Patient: sex M, age 76
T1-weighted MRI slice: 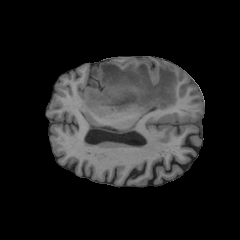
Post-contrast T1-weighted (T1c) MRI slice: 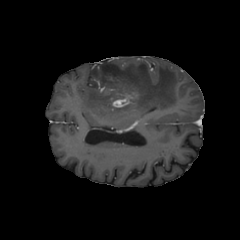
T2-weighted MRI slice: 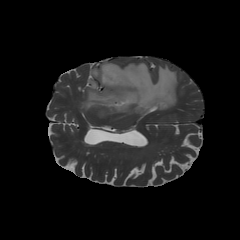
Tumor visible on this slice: yes
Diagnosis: Glioblastoma, IDH-wildtype
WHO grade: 4